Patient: sex F, age 66
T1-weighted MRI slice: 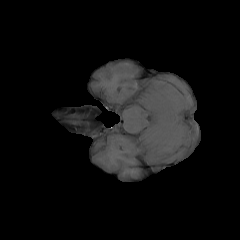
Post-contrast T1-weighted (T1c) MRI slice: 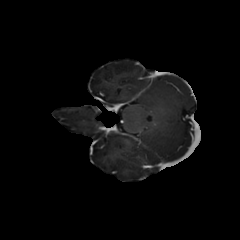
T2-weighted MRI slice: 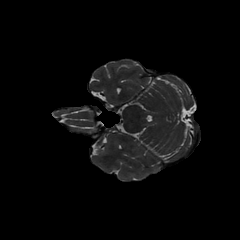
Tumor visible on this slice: no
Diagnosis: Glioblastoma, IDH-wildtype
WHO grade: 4